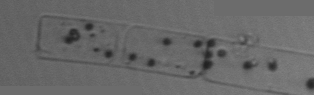
Label: Guinardia_delicatula_TAG_internal_parasite